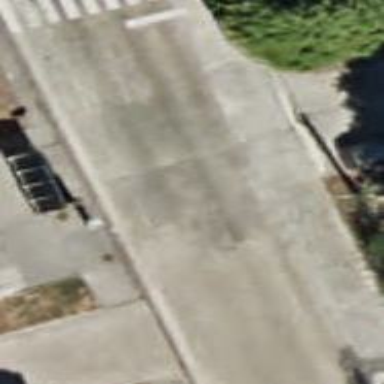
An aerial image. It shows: Residential road with parallel parking lanes on both sides. The surface of the road is asphalt.